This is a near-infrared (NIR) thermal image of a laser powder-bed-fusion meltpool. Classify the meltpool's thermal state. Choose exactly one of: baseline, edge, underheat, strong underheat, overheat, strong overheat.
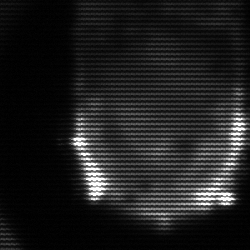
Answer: baseline